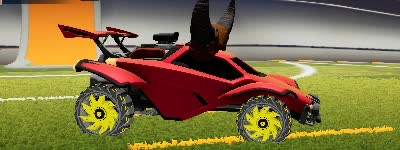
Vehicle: octane